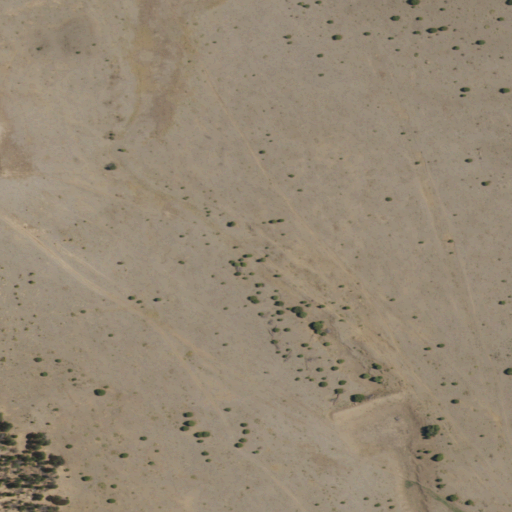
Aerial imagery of valley in New Mexico named Brown Canyon containing grassland, shrub, herbaceous wetlands, and evergreen forest